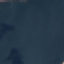
Land use / land cover: SeaLake